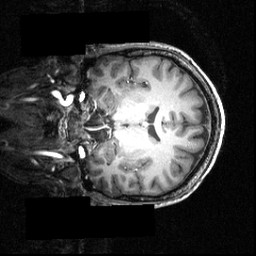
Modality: T1w
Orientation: coronal
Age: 26
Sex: male
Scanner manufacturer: siemens
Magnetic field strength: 3.951 T
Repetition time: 1.5 s
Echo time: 0.00335 s